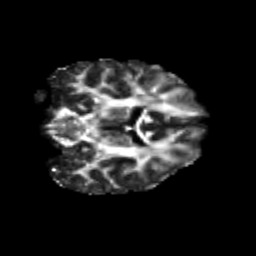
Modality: FA
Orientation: coronal
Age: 23
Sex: female
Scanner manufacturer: siemens
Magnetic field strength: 3 T
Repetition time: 3.5 s
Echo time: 0.125 s